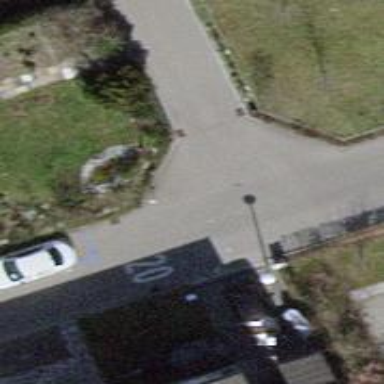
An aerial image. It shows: Living street.